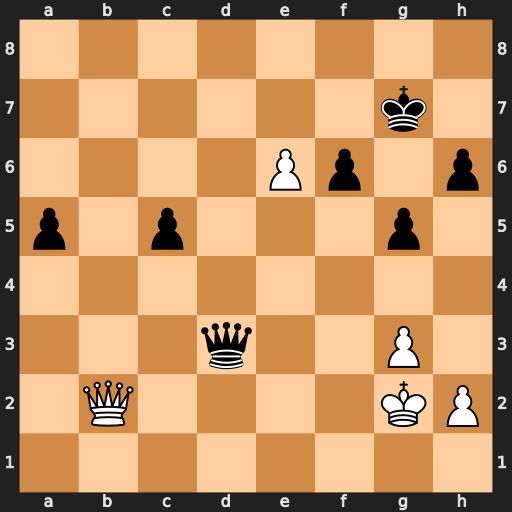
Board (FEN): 8/6k1/4Pp1p/p1p3p1/8/3q2P1/1Q4KP/8
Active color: w
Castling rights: -
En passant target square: -
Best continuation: Qb7+ Kg6 Qf7+ Kf5 Qh7+ Kxe6 Qxd3